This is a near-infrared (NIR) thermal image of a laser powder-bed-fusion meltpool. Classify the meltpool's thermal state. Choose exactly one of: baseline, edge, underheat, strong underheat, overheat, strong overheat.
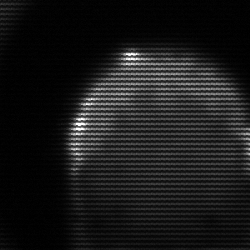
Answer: edge